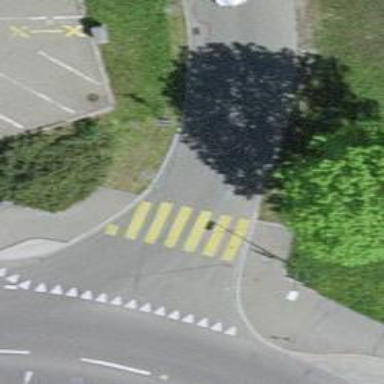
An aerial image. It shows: Marked road crossing with visible markings.